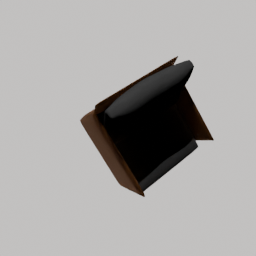
Label: furniture